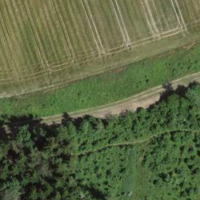
EUNIS habitat code: 43
Species observed at this site:
Lysimachia nemorum